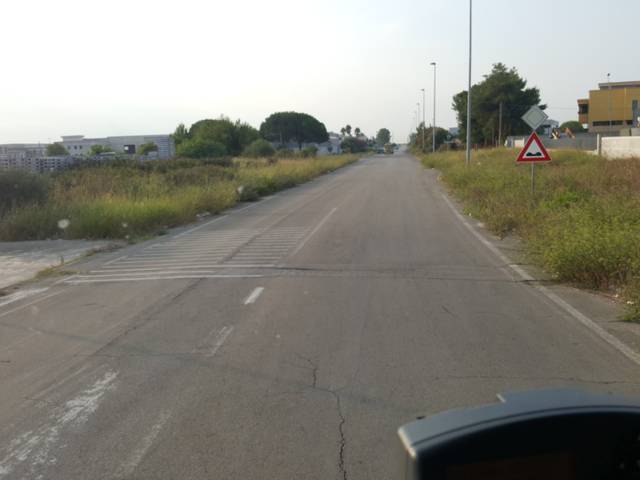
Region: Italy
Coordinates: 40.63, 17.966